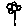
Label: flower